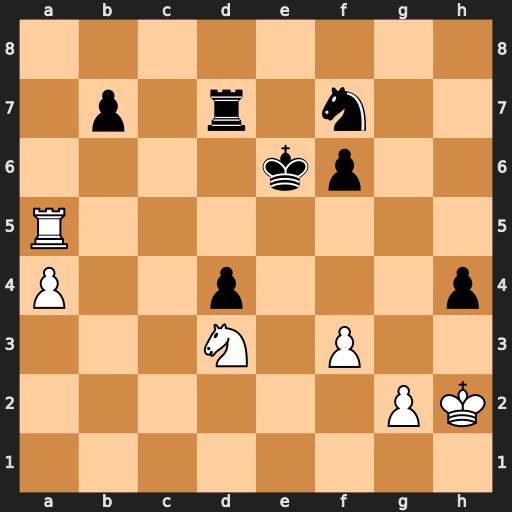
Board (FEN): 8/1p1r1n2/4kp2/R7/P2p3p/3N1P2/6PK/8
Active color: w
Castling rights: -
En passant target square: -
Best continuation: Nc5+ Kd6 Nxd7